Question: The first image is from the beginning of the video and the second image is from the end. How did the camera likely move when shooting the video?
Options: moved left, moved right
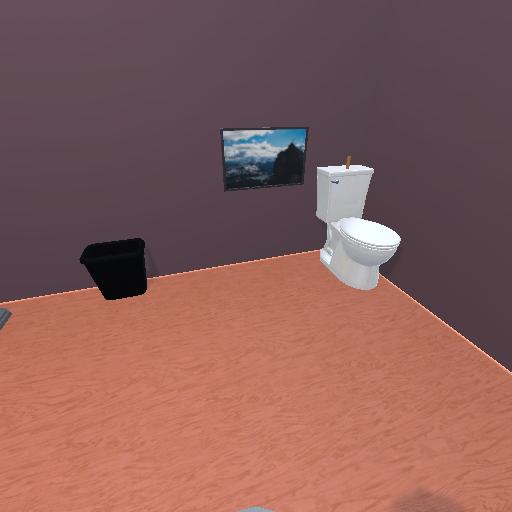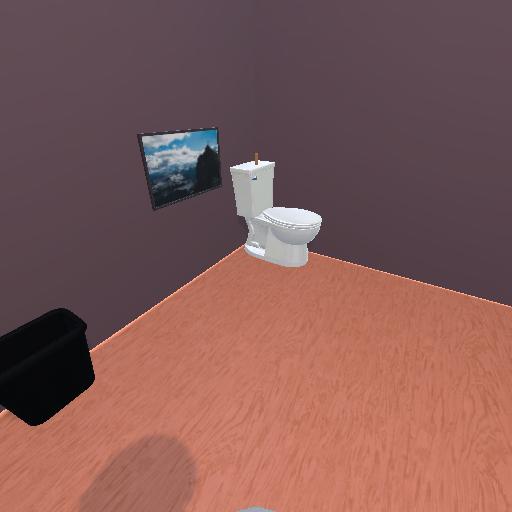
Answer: moved left